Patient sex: M
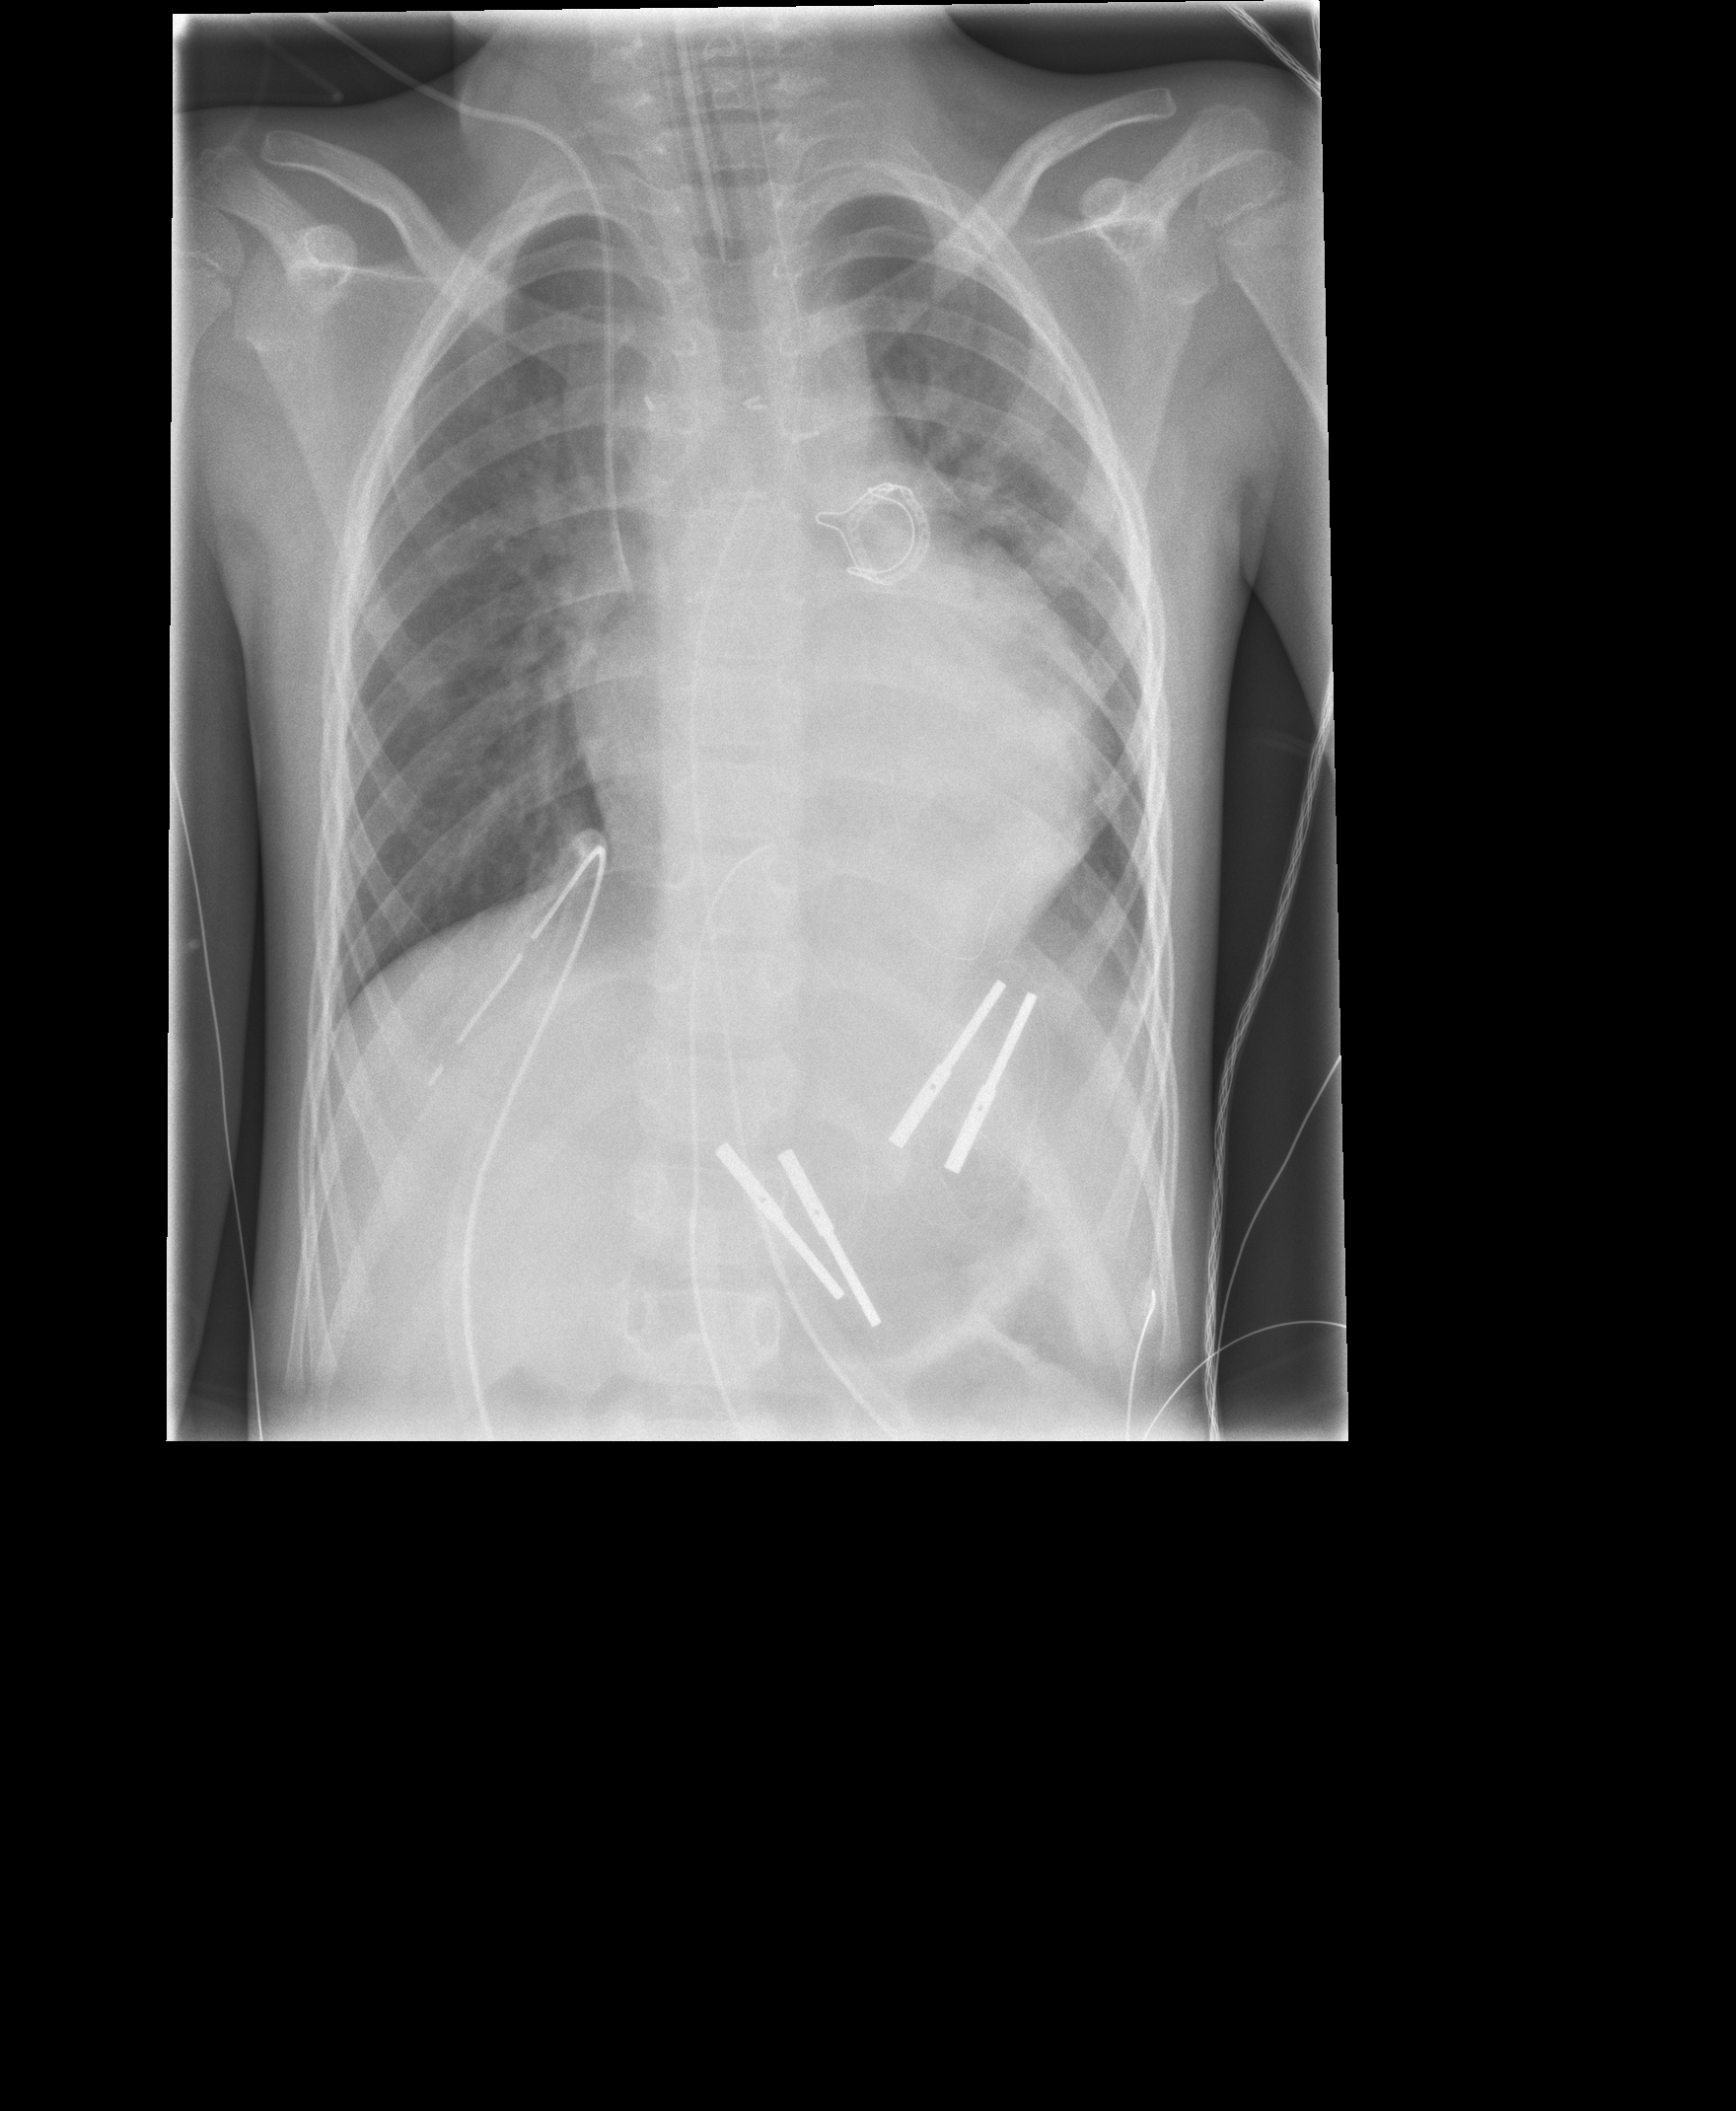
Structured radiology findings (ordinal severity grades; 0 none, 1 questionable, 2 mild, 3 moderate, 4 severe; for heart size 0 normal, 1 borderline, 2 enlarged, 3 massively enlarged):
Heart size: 3
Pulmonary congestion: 2
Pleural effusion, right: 0
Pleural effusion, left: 2
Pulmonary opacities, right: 0
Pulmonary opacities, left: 0
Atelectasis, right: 2
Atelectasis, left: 2